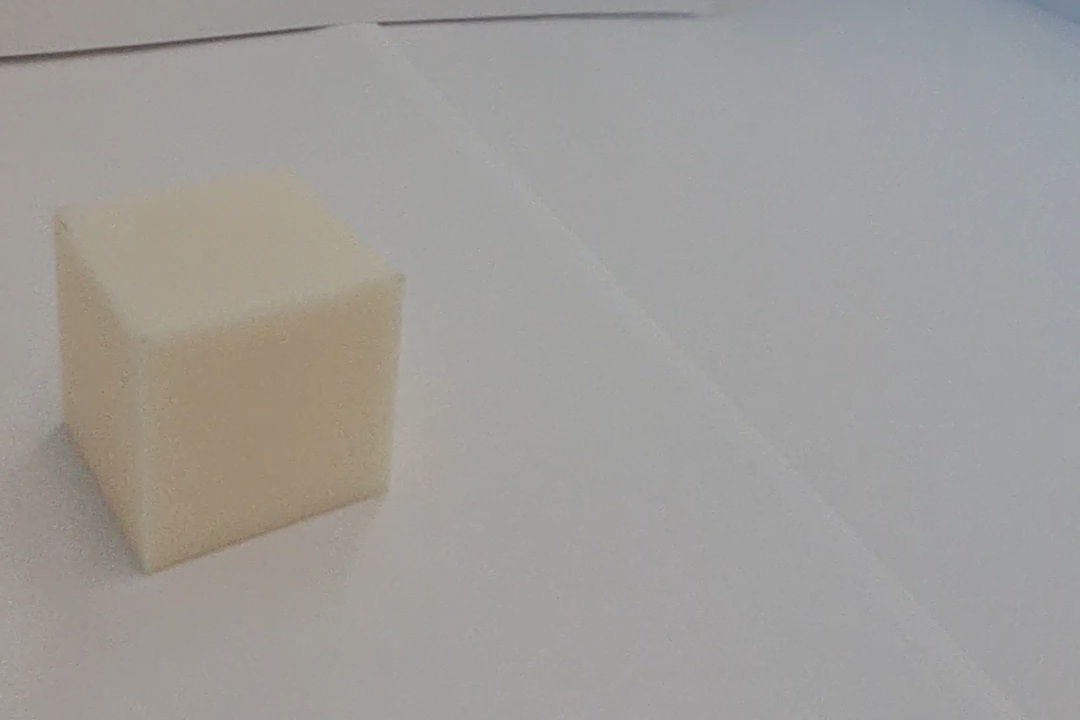
Label: Cuboid